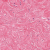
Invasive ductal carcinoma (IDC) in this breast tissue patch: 0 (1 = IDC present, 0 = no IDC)